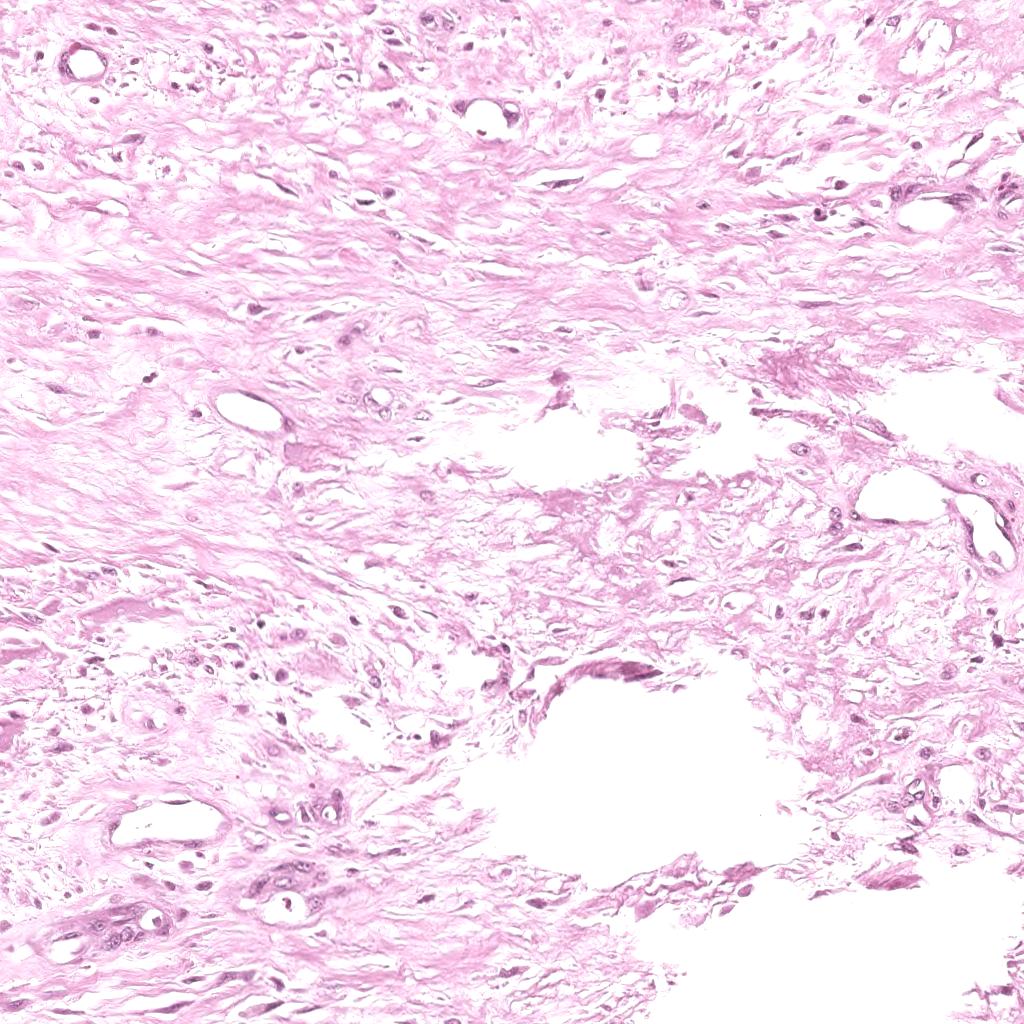
Label: Non-Viable-Tumor